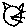
Label: cat